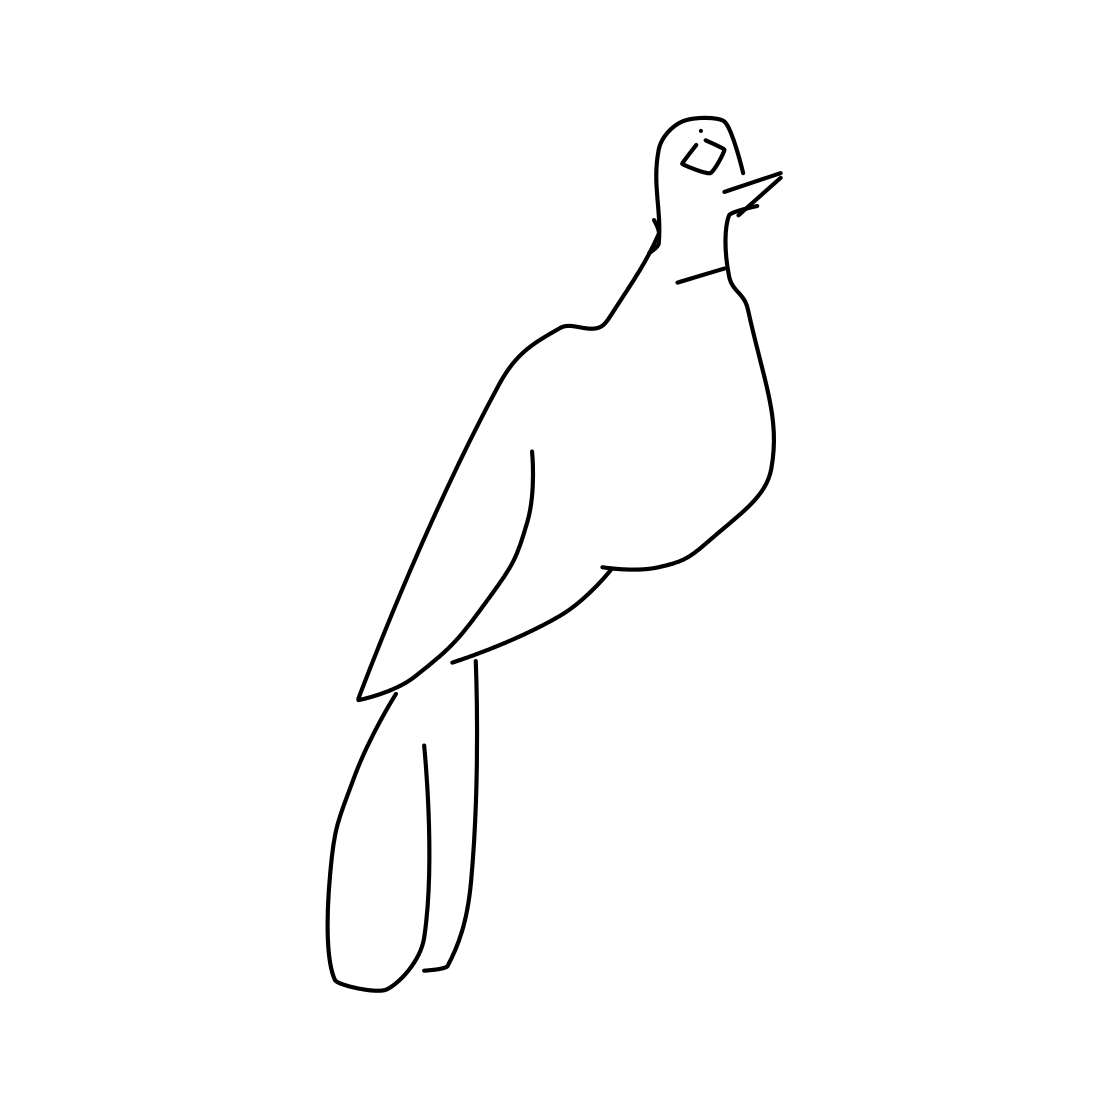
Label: pigeon